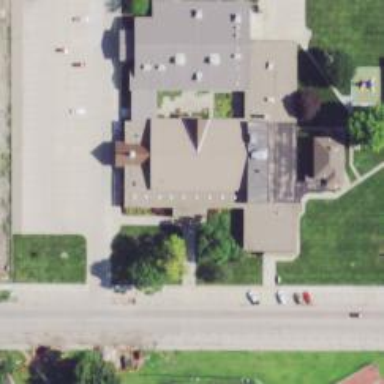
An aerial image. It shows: School.